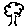
Label: tree